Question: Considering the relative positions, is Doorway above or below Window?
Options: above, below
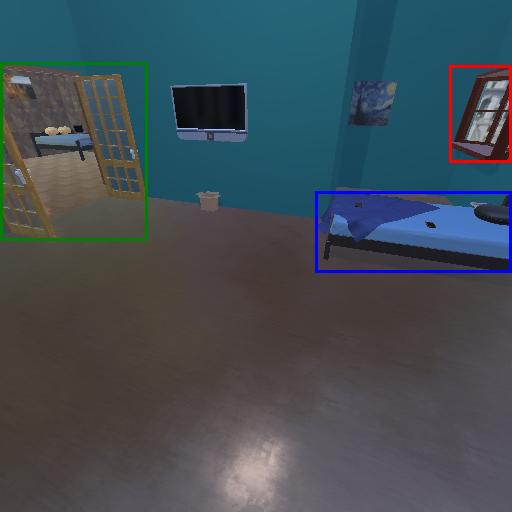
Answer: above